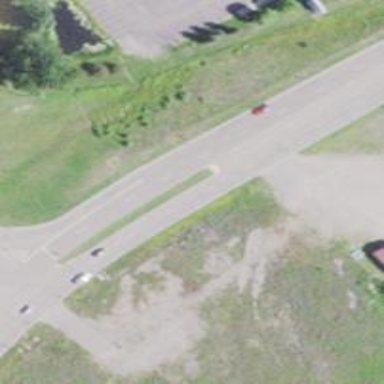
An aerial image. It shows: Asphalt road at the secondary link level.